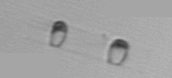
Label: Skeletonema